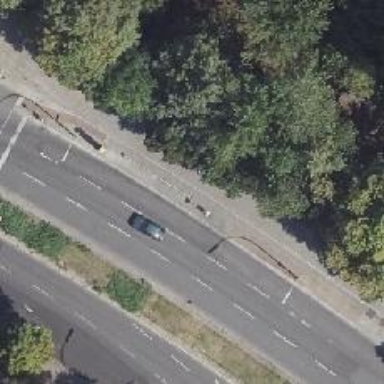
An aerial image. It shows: Cycle track separated by kerb.